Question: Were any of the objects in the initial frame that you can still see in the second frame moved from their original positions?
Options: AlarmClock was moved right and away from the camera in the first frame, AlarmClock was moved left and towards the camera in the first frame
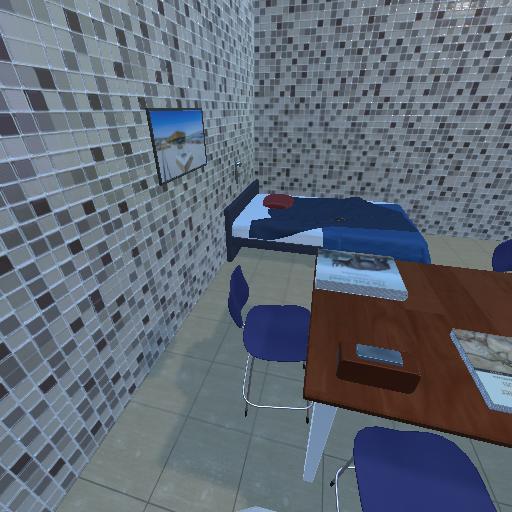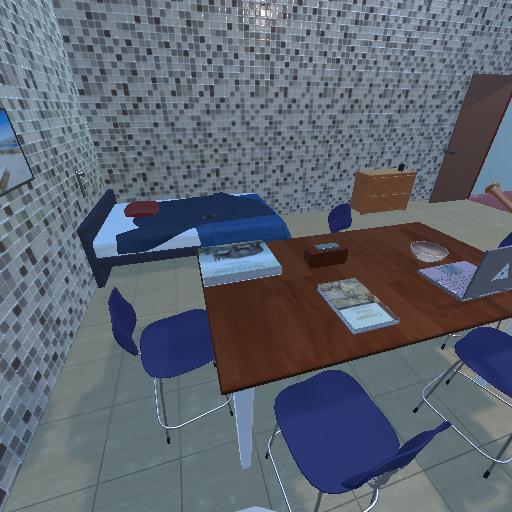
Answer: AlarmClock was moved right and away from the camera in the first frame